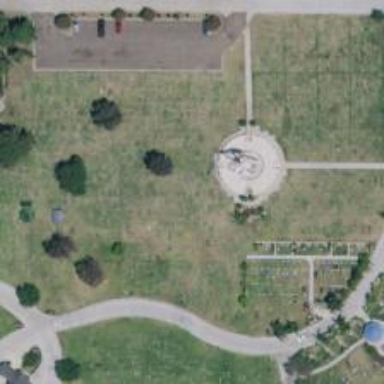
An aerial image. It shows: Memorial site with historic significance.